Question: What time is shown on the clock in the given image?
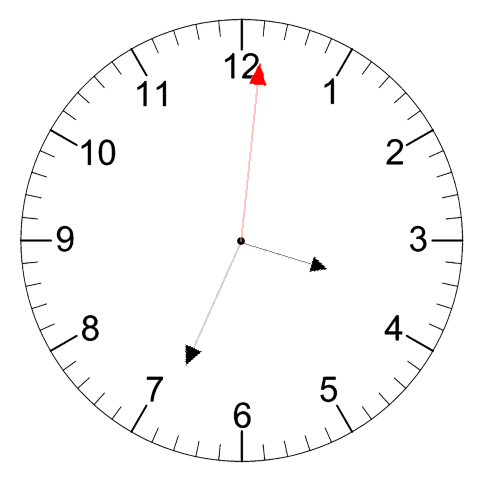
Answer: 03:34:01